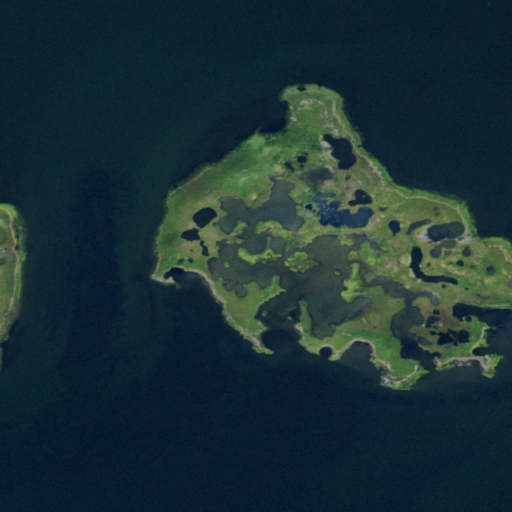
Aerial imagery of island in New Jersey named Harvey Sedges containing open water and herbaceous wetlands